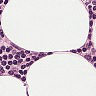
Metastatic tissue present: no